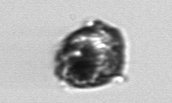
Label: Proterythropsis